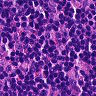
Metastatic tissue present: no